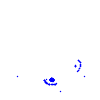
Particle: pion